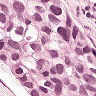
Metastatic tissue present: yes